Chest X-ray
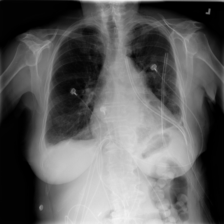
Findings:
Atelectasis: negative
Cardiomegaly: negative
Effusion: negative
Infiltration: negative
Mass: negative
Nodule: negative
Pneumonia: negative
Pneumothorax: negative
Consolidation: negative
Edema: negative
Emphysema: negative
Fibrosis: negative
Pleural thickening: negative
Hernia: negative